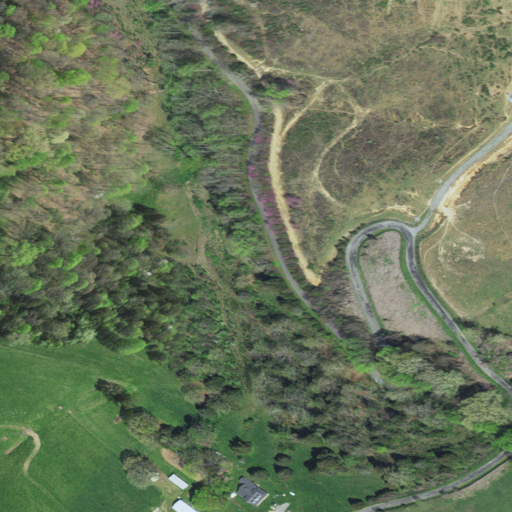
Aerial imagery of ridge(s) in Virginia named Chestnut Ridge containing deciduous forest, open development, grassland, shrub, mixed forest, low intensity development, pasture, and medium intensity development